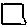
Label: square